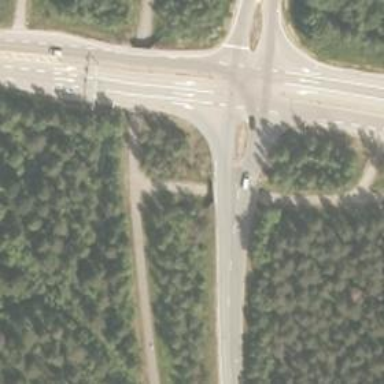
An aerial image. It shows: Secondary road with asphalt surface.